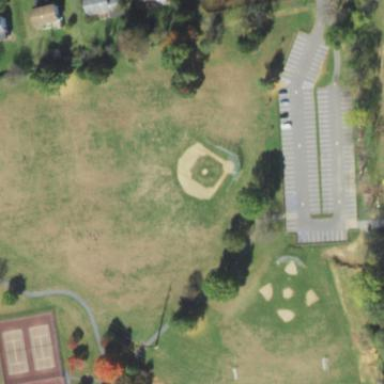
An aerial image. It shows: Baseball pitch for leisure land.